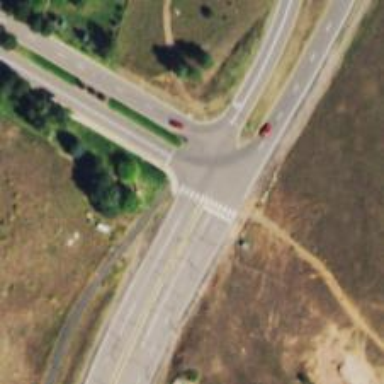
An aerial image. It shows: Uncontrolled crossing on the road.